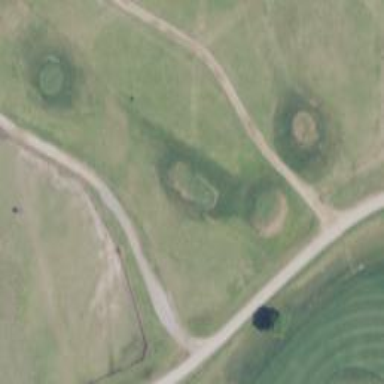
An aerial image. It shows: Rough area on grassy golf course.